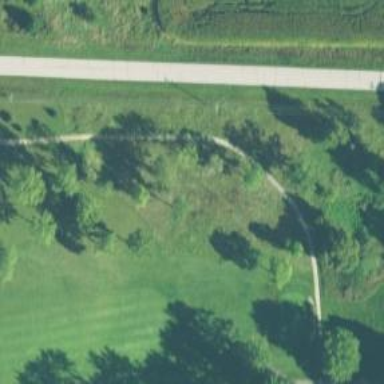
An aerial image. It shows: Path for golf carts.